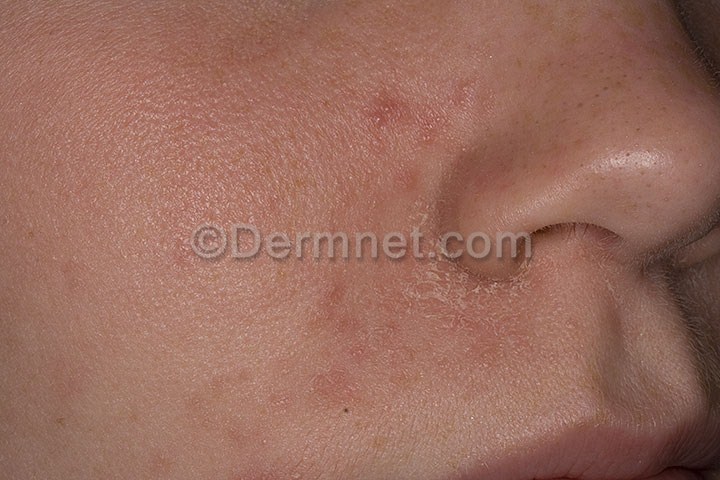
Disease: Acne and Rosacea Photos